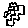
Label: zigzag